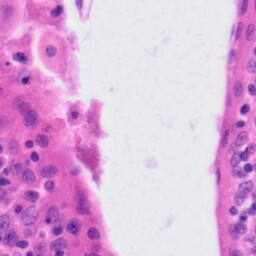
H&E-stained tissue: Tonsil